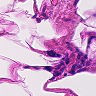
Metastatic tissue present: no